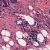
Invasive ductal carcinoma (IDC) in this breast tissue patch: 1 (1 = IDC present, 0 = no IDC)